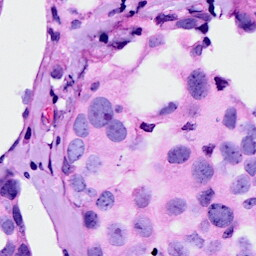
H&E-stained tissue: Breast